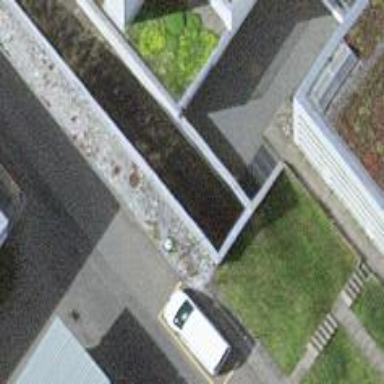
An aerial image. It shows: Parking entrance.